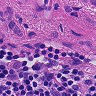
Metastatic tissue present: no